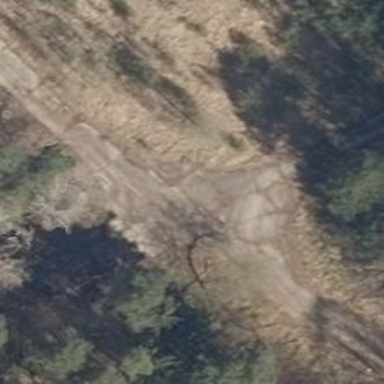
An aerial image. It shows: Concrete service road.